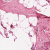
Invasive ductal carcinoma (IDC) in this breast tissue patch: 0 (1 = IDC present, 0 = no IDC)